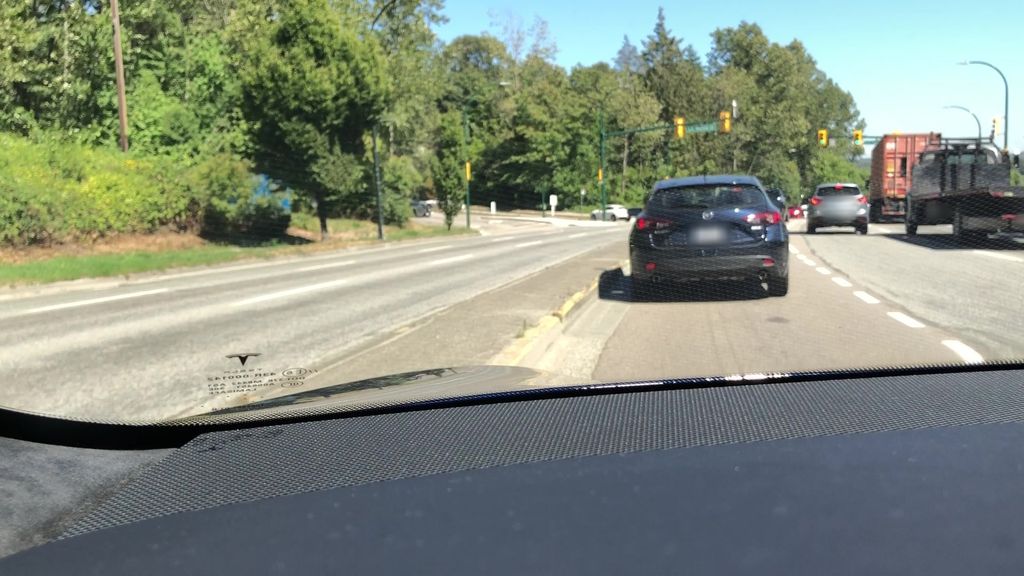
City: vancouver